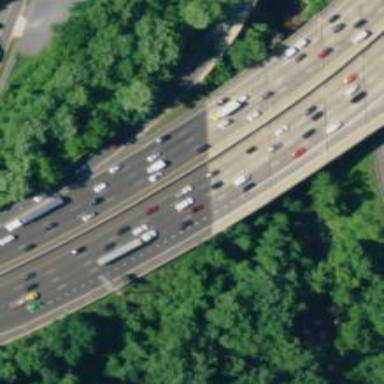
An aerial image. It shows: View of motorway.